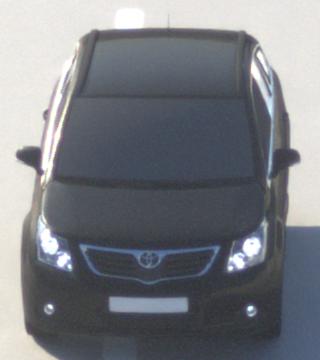
Make: Toyota
Model: Avensis 1.6
Detailed model: Avensis (T27) Notch Back
Model produced from: 2009/01
Model produced until: 2010/08
Doors: 4
Color: black
Road condition: dry road
Daytime: sunrise or sunset
Contrast: medium contrast